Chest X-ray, PA view. Patient: 66 years old, sex F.
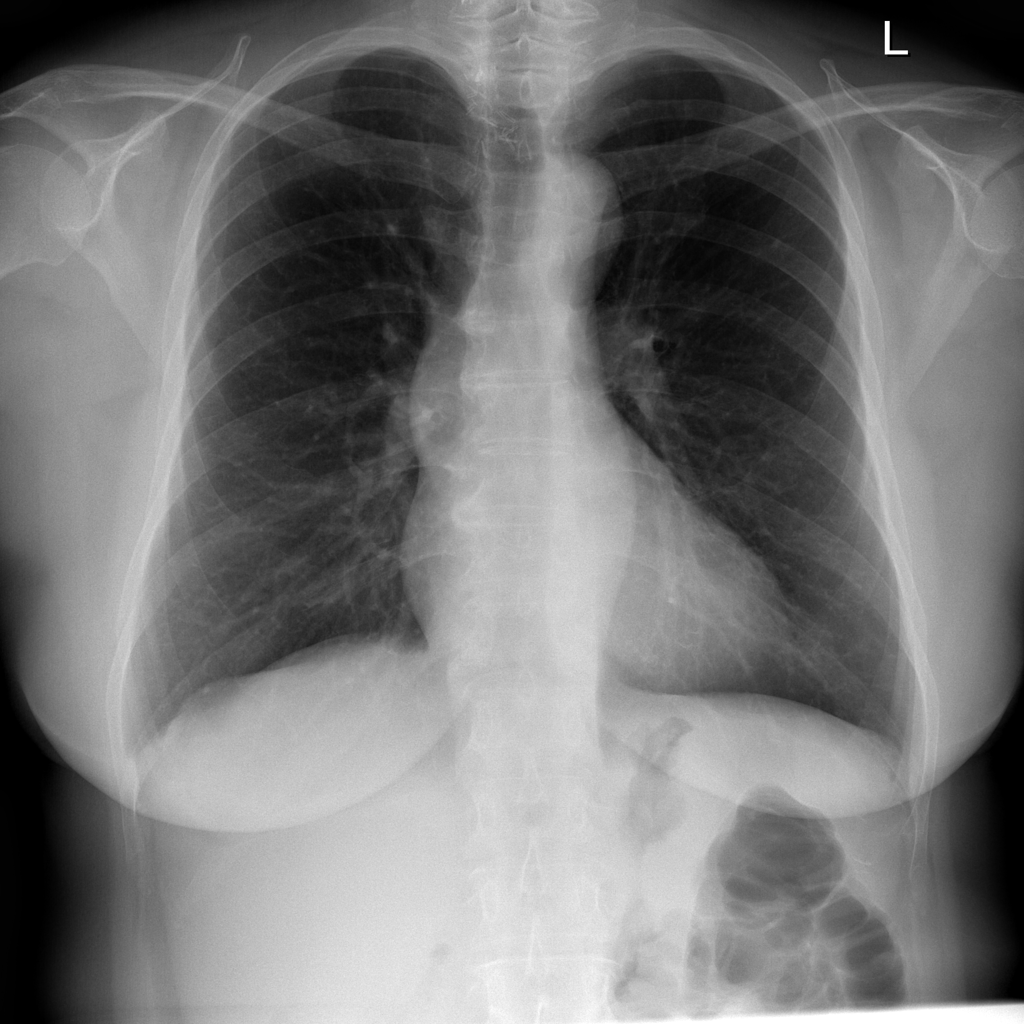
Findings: No Finding